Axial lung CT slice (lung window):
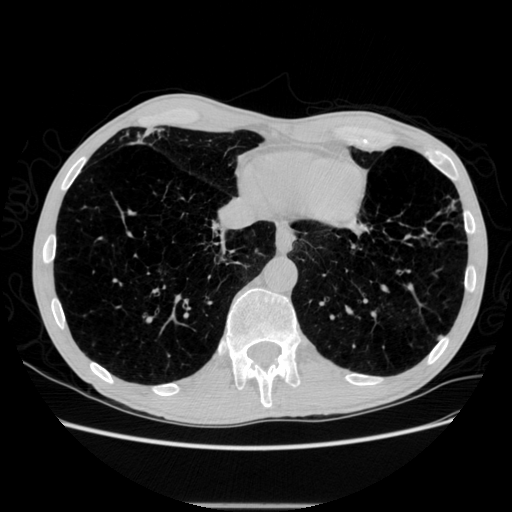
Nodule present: yes
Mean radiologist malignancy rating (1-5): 3